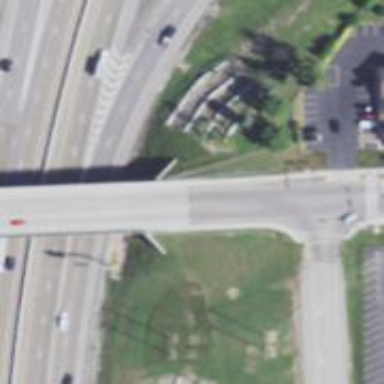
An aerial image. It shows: Tertiary road with bridge.